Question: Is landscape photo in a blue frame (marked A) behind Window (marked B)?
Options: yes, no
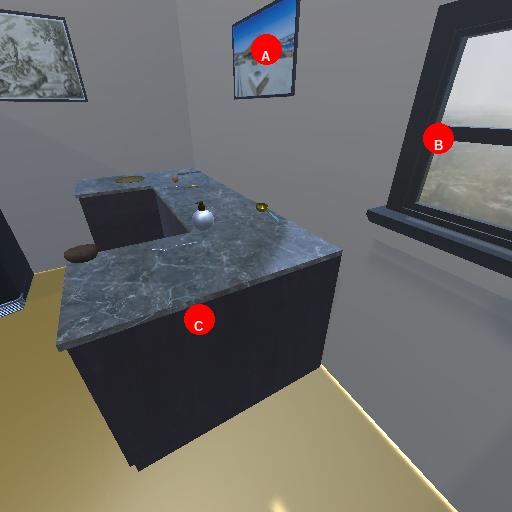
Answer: yes